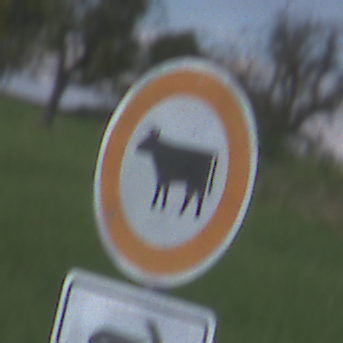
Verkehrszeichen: VerbotViehtrieb
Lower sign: RichtungsangabeDurchPfeile5
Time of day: MorningAfternoon
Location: Outdoor (Nature)
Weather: PartlyCloudy
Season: NotSpecified
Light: Natural